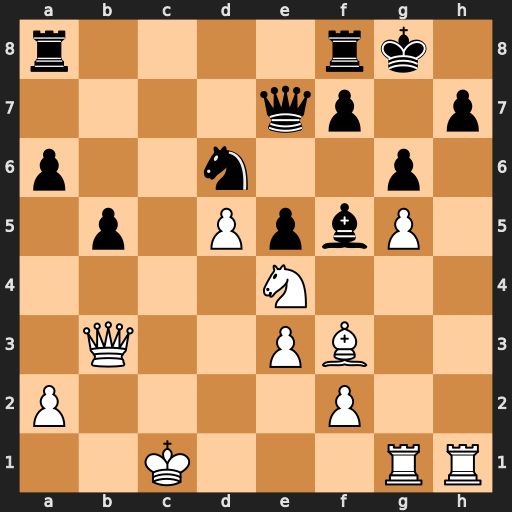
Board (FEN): r4rk1/4qp1p/p2n2p1/1p1PpbP1/4N3/1Q2PB2/P4P2/2K3RR
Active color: w
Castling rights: -
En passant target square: -
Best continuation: Nf6+ Qxf6 gxf6